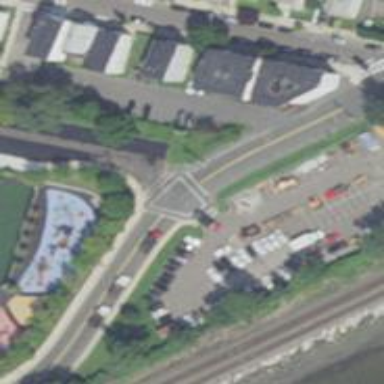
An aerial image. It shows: Marked road crossing.